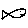
Label: fish